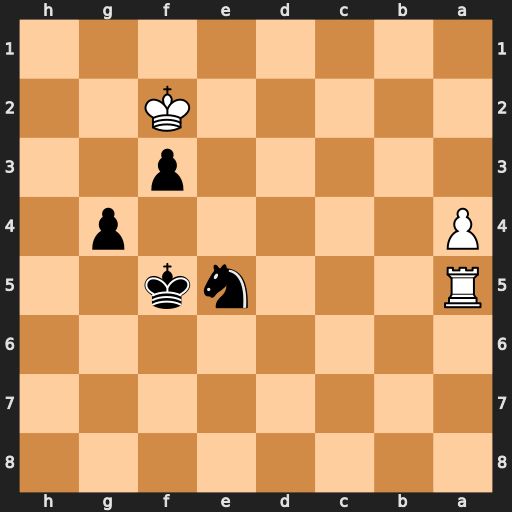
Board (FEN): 8/8/8/R3nk2/P5p1/5p2/5K2/8
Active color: b
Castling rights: -
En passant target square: -
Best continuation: Kf4 Kg1 g3